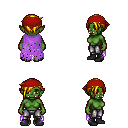
a pixel art fantasy rpg character, female body template, orc, green skin, maroon tattered cape, metal pants, blonde pixie cut hairstyle, red bandana, black shoes, four views (front, back, left, right), 2x2 character sprite sheet, small pixel art, hard edges, no anti-aliasing